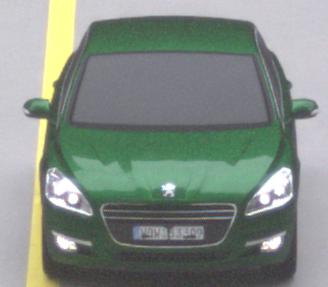
Make: Peugeot
Model: 508 120 VTi
Detailed model: 508 (I) Limousine
Model produced from: 2011/03
Model produced until: 2014/05
Doors: 4
Color: green
Road condition: wet road
Daytime: morning or afternoon
Contrast: low contrast